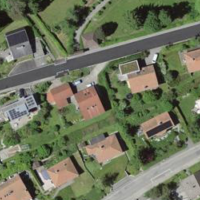
EUNIS habitat code: 55
Species observed at this site:
Vicia hirsuta
Sorbus aucuparia